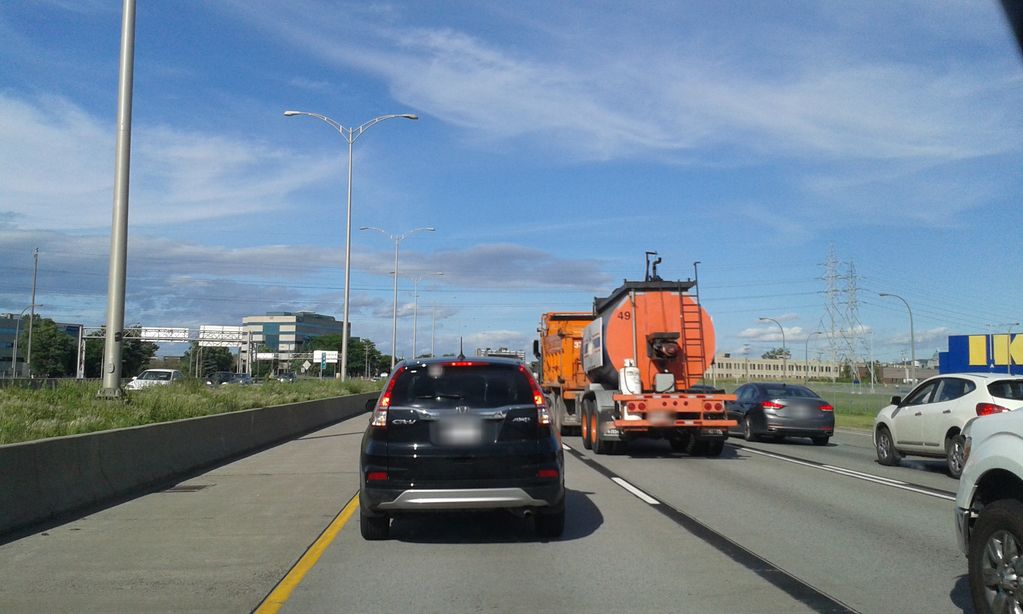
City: montreal